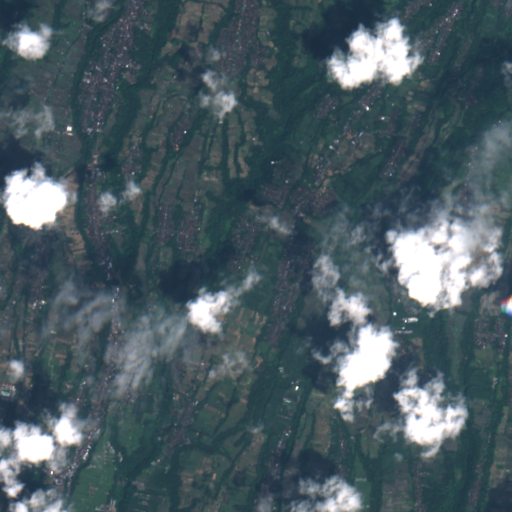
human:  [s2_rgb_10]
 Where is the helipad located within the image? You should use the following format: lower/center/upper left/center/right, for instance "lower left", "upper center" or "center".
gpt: The helipad is located in the lower left of the image.
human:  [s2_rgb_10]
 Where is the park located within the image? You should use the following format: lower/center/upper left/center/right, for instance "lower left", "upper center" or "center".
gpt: The park is located in the center left of the image.
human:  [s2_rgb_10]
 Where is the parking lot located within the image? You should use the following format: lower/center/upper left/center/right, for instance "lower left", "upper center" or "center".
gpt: The parking lot is located in the upper left of the image.
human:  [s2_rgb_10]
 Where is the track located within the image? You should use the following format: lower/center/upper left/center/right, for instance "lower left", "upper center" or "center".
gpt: There is no track in the image.